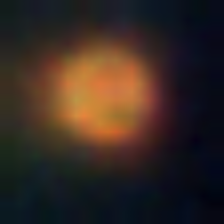
Taxon: NanoPlankton
Group: Other